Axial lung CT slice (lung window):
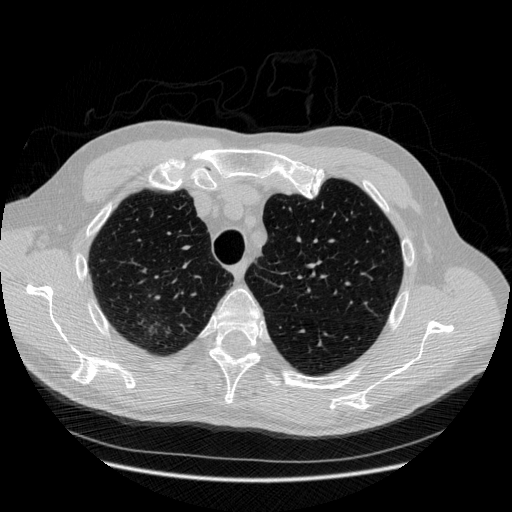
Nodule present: no